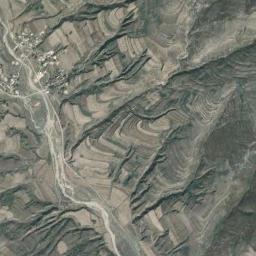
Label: mountain